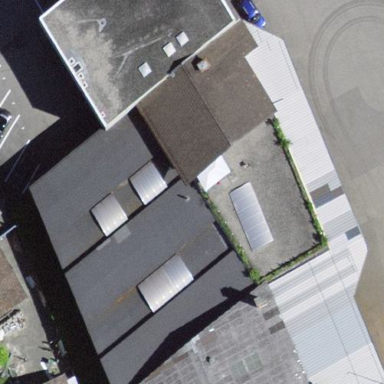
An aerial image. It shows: Part of building is shown in the image.